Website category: book
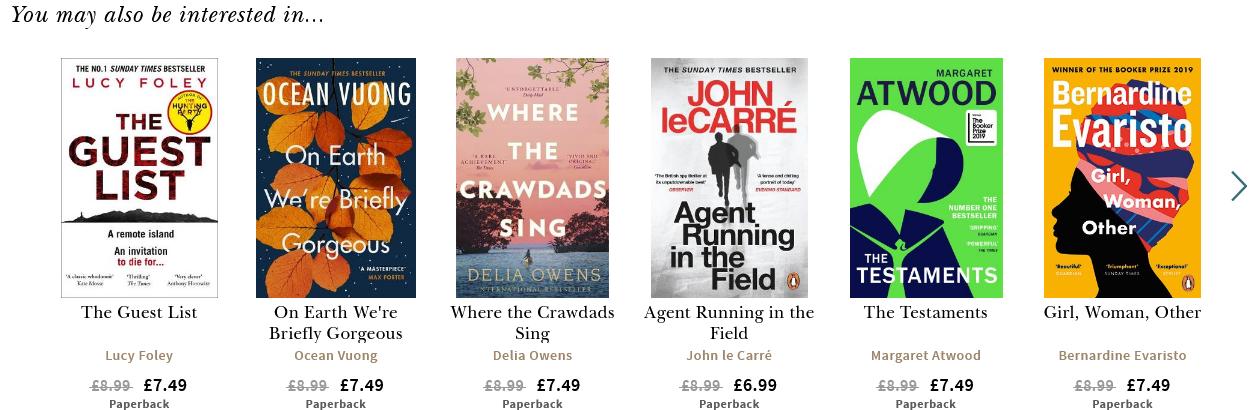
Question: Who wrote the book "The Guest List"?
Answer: Lucy Foley

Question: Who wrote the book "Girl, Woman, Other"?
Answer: Bernardine Evaristo

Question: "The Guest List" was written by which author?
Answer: Lucy Foley

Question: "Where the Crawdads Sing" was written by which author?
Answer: Delia Owens

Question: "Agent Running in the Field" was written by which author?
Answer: John le Carr

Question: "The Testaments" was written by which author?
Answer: Margaret Atwood

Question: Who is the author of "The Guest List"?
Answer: Lucy Foley

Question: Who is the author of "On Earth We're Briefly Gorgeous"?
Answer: Ocean Vuong

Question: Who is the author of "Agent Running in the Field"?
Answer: John le Carr

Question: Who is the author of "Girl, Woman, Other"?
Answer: Bernardine Evaristo

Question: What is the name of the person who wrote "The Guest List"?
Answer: Lucy Foley

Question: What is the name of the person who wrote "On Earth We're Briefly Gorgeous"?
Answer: Ocean Vuong

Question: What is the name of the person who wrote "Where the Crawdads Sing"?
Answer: Delia Owens

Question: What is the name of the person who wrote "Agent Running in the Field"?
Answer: John le Carr

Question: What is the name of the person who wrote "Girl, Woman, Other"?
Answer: Bernardine Evaristo

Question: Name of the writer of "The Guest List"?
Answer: Lucy Foley

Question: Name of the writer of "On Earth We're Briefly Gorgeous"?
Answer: Ocean Vuong

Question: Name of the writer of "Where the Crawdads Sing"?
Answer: Delia Owens

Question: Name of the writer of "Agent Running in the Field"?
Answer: John le Carr

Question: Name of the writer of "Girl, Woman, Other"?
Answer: Bernardine Evaristo

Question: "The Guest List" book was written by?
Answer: Lucy Foley

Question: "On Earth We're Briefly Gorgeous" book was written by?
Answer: Ocean Vuong

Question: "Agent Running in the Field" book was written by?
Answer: John le Carr

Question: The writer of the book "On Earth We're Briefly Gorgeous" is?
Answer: Ocean Vuong

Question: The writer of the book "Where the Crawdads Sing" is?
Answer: Delia Owens

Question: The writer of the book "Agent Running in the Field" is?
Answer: John le Carr

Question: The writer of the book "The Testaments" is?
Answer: Margaret Atwood

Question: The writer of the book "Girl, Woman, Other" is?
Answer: Bernardine Evaristo

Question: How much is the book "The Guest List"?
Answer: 7.49

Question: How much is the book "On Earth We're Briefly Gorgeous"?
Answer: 7.49

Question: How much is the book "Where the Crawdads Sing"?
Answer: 7.49

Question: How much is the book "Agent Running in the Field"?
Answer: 6.99

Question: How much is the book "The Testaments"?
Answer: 7.49

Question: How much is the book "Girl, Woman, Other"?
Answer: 7.49

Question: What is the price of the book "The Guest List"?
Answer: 7.49

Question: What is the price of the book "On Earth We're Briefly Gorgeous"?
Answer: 7.49

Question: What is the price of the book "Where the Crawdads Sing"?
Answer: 7.49

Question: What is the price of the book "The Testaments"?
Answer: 7.49

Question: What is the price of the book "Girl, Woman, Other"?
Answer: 7.49

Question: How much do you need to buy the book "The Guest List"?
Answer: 7.49

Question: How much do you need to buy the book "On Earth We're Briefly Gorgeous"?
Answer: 7.49

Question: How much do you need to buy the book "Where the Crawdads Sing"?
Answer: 7.49

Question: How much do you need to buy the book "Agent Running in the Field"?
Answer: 6.99

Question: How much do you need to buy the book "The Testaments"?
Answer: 7.49

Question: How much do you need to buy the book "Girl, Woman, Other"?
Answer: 7.49

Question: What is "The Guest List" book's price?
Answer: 7.49

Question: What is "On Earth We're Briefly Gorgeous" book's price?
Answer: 7.49

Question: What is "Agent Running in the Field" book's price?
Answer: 6.99

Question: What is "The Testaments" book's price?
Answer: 7.49

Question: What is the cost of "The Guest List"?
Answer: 7.49

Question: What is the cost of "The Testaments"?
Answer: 7.49

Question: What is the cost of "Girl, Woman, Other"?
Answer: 7.49

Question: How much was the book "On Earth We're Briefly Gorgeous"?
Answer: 7.49

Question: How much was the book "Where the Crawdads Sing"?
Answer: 7.49

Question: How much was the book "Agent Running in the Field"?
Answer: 6.99

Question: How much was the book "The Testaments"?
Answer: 7.49

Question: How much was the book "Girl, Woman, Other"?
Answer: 7.49

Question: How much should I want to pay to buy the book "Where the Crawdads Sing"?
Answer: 7.49

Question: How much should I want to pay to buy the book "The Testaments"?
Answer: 7.49

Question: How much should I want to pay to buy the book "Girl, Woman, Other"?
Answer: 7.49

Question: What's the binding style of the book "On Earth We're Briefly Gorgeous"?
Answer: Paperback

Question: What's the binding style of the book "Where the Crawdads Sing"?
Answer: Paperback

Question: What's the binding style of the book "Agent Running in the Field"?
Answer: Paperback

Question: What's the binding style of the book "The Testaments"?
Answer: Paperback